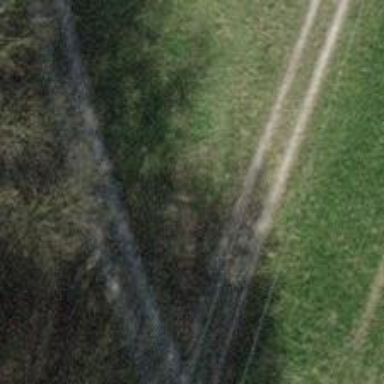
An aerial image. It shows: Concrete power pole.